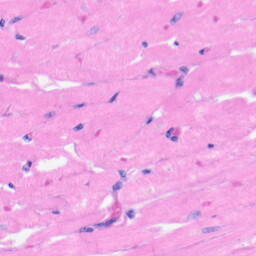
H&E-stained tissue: Heart